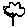
Label: tree